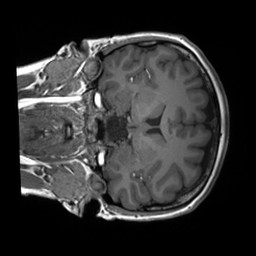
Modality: T1w
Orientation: coronal
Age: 22
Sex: female
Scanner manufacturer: siemens
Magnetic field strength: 3 T
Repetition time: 1.8 s
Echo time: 0.00232 s